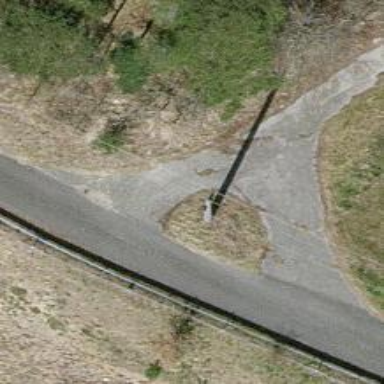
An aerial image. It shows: Minor power line with three cables.